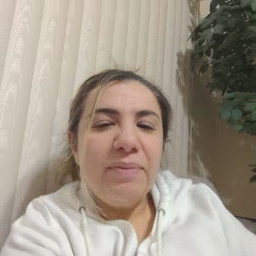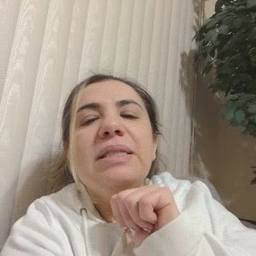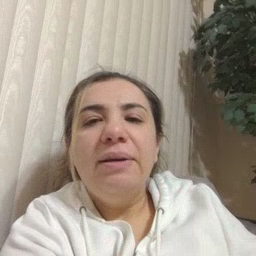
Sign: not